Question: For most web pages that have a username and password dialog, browsers will prompt the user if they want to save the credentials for that form:

However, <URL>, it doesn't. I can't find any good data on how IE makes the decision whether to present this dialog. - assuming no user settings trump it?
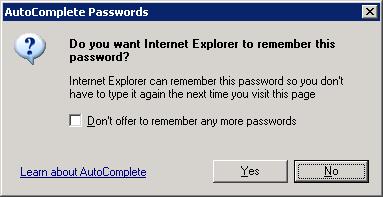
Answer: My guess is that since the page is in HTTPS mode IE is not allowing autocomplete to execute because the page has indicated that HTTP caching should not be allowed.
Or the form is being submitted with Javascript.
See this article for more details. <URL>